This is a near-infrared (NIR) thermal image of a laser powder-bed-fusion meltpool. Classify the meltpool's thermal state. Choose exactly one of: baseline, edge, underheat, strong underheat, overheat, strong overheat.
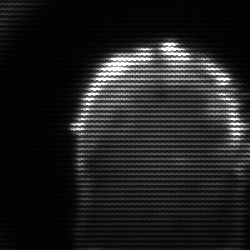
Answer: baseline